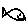
Label: fish